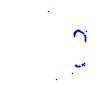
Particle: kaon